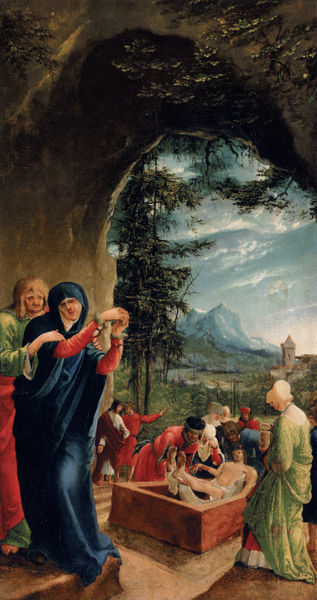
Titel: Grablegung Christi, von der Predella des Sebastiansaltares im Augustiner-Chorherrenstift St. Florian bei Linz
Künstler: Albrecht Altdorfer
Standort: Wien
Institution: Kunsthistorisches Museum
Schlagwörter: baum, berg, blau, dunkel, gemälde, himmel, körper, laub, mann, wolken, bäume, fluss, frauen, grün, kirchturm, landschaft, menschen, stadt, äste, braun, bunt, frau, grau, hell, hintergrund, kleider, licht, männer, szene, weiss, ausblick, haus, rot, schleier, wiese, hochformat, malerei, bibel, halten, historie, johannes, leiche, mensch, stein, tod, tot, trauer, bild, horizont, natur, zweige, gewässer, kirche, gewand, realismus, gewänder, kind, mutter, höhle, renaissance, wald, turm, deutschland, aussicht, ansicht, bogen, italien, berge, gebirge, wüste, rundbogen, deutsch, faltenwurf, waschen, gefäß, weinen, kiste, tanne, gebet, salbung, wanne, trost, begräbnis, sarg, christus, grab, jesus, kreuzabnahme, leichnam, blua, leid, religiös, grotte, wildnis, dürer, jünger, maria, madonna, magdalena, felsengrab, jesu, leichnahm, maria magdalena, salbgefäß, trauern, hirten, grablegung, auferstehung, altdeutsch, marien, josef, geburt, krippe, waschung, sarkophag, johannes der täufer, grablege, gra, geburt christi, kummer, lazarus, passion, muttergottes, klage, christi geburt, s-schwung, altdeutsche malerei, donauschule, altdorfer, birgitta von schweden, gemä, josef von arimathea, landschafsausblick, wschung, altdorfe